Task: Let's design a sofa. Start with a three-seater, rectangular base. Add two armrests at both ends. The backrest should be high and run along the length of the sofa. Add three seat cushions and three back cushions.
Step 59:
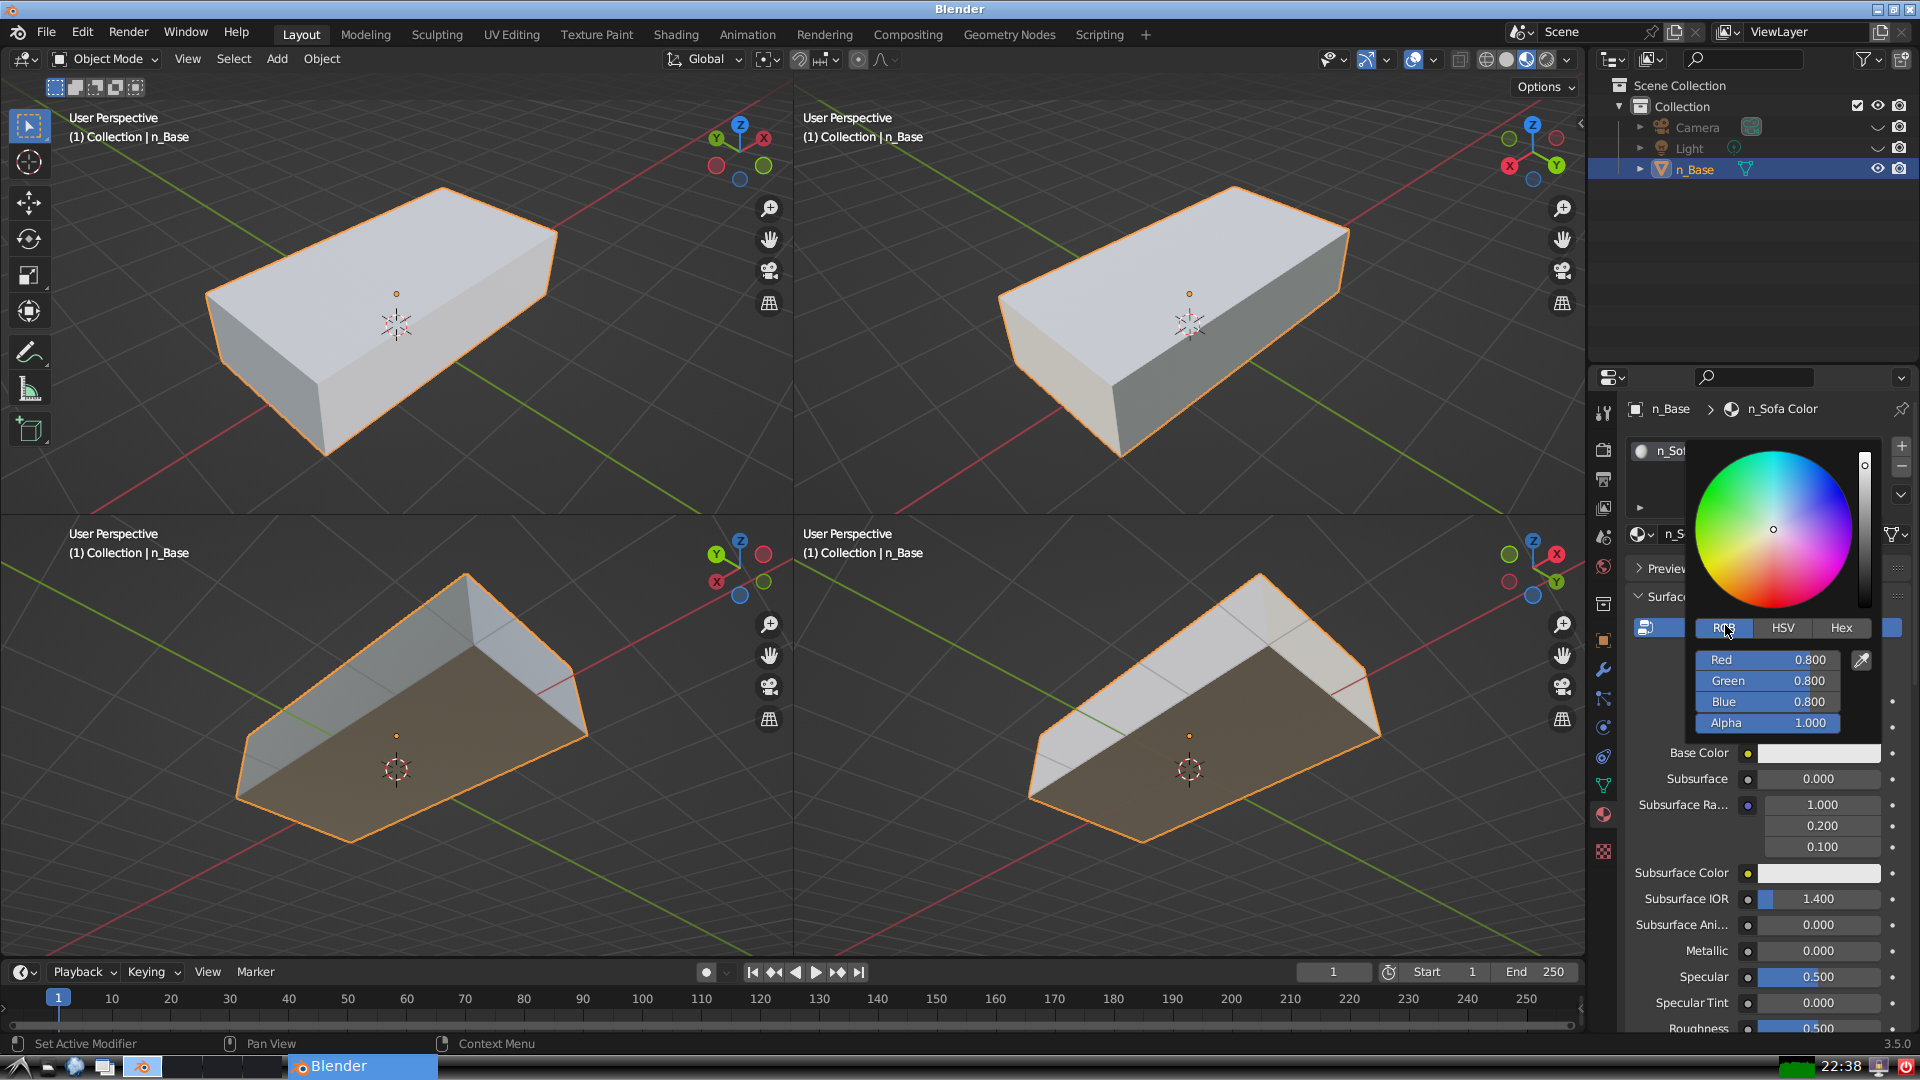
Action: {"mouse_move": [1770, 658]}